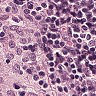
Metastatic tissue present: no